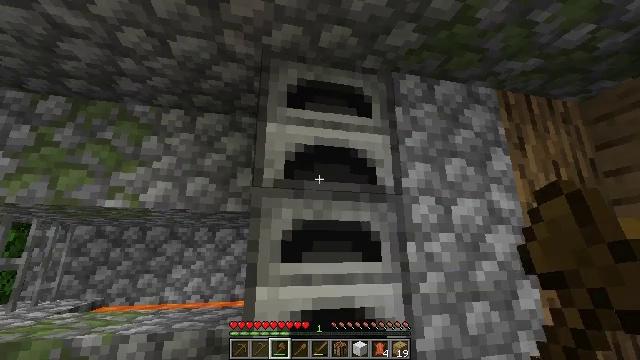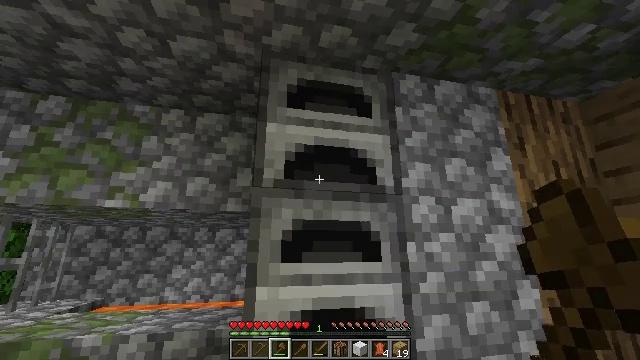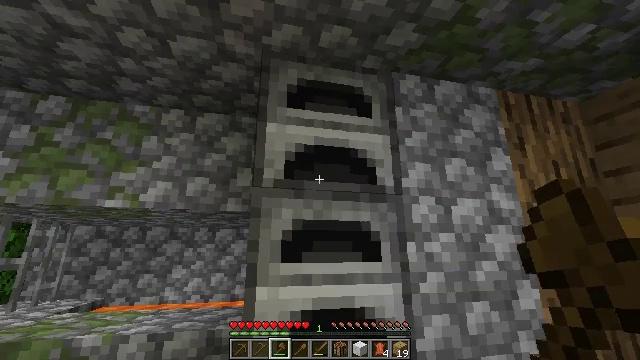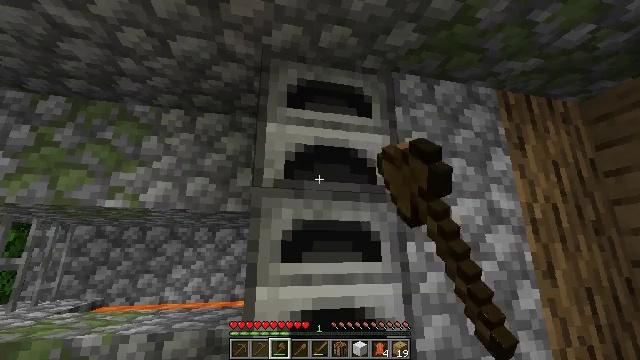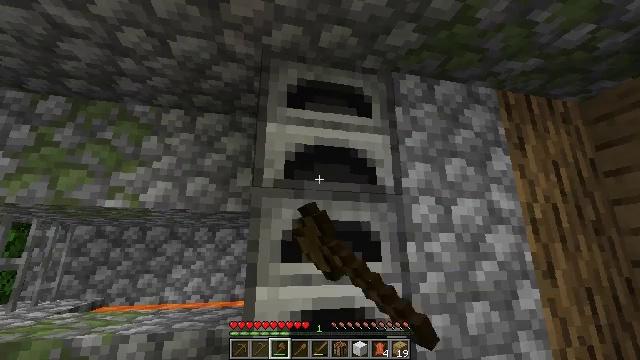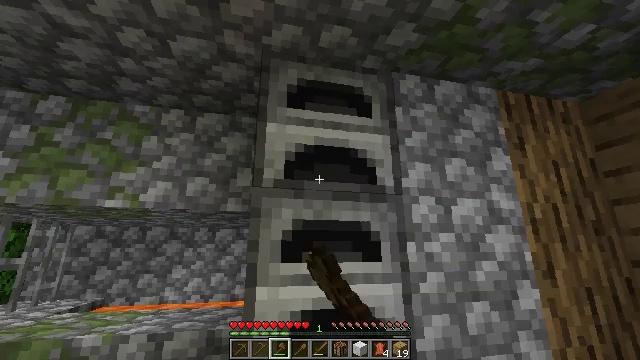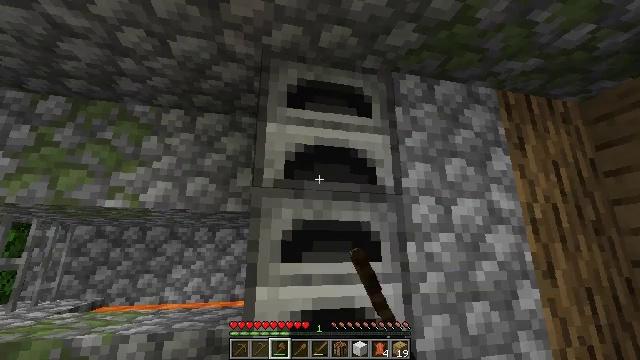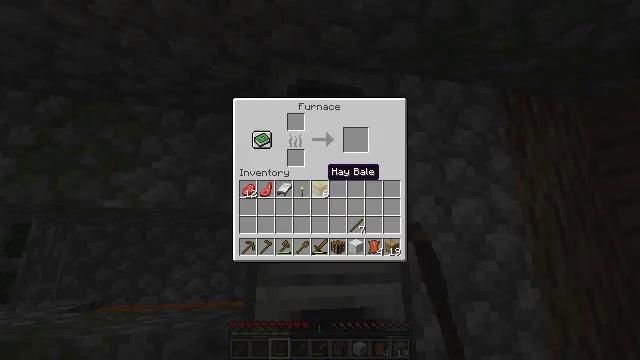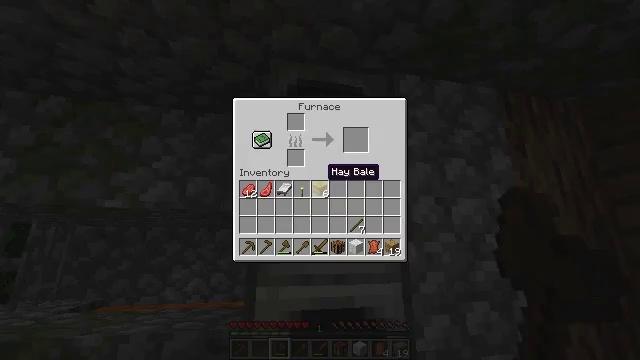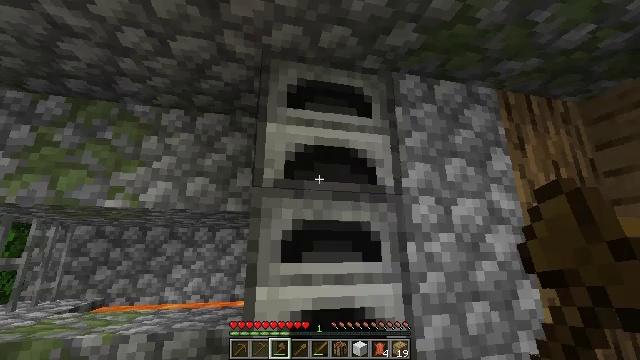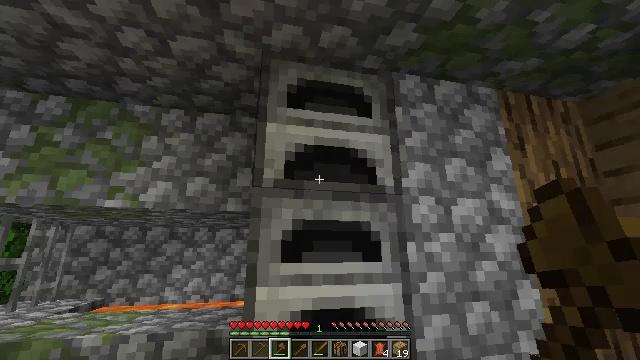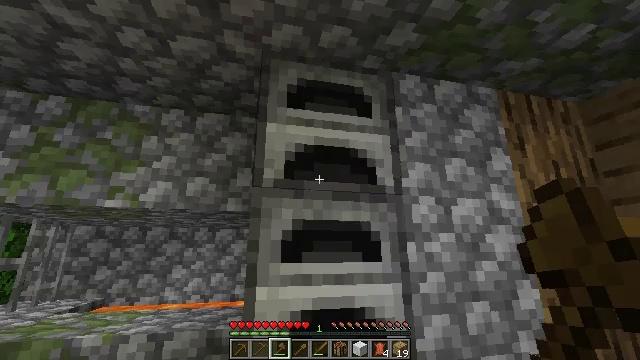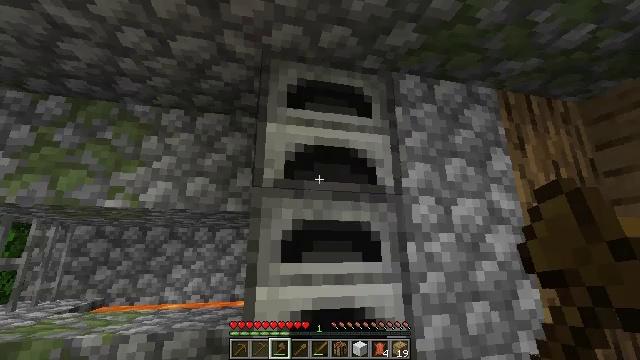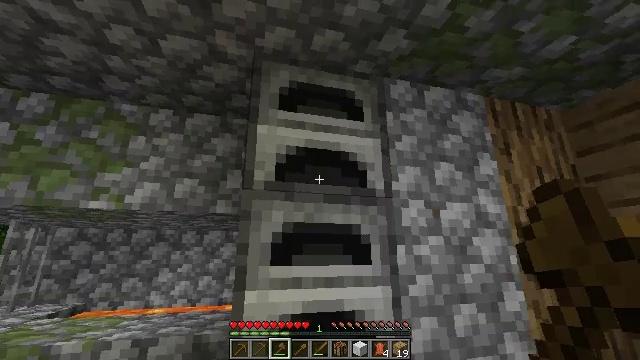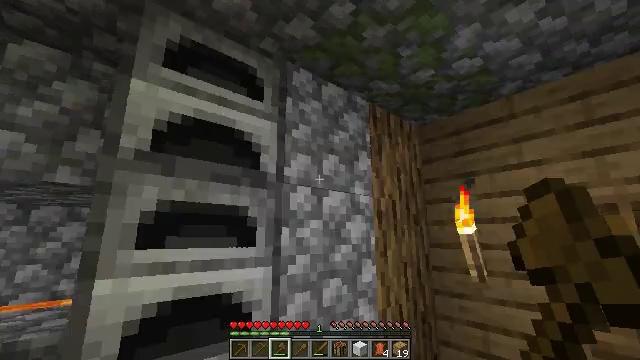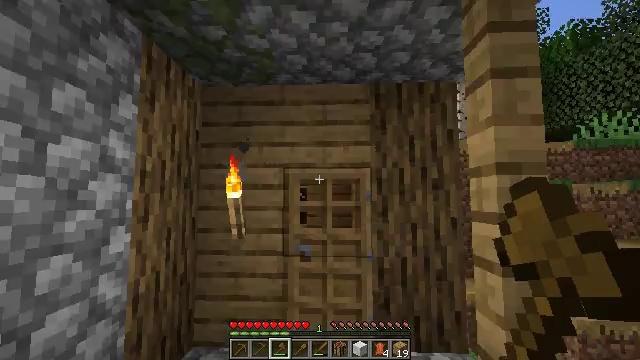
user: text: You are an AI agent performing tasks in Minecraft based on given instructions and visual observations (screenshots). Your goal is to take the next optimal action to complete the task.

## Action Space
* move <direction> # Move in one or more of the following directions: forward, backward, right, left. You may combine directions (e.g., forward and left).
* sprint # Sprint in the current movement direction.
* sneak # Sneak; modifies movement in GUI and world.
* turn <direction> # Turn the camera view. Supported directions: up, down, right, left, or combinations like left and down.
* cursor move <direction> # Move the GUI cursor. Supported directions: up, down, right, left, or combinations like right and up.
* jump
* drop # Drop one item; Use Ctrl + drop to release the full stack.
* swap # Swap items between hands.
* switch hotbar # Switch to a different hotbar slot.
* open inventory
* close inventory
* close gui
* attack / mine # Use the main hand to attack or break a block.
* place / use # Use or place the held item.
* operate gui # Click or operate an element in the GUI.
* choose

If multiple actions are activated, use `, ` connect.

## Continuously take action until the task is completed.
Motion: motion action
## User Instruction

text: Gather hay blocks from the farm.
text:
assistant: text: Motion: no_op
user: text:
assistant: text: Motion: use / place
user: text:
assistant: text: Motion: use / place
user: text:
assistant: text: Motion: use / place
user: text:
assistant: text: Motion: no_op
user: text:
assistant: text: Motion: no_op
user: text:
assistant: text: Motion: no_op
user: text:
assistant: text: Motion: no_op
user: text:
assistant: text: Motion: close inventory
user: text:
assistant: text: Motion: close inventory
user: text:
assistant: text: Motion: close inventory
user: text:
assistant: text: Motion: no_op
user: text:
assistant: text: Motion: turn right
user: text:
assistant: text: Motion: turn right and down
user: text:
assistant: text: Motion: turn right and down
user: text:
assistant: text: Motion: turn right and down
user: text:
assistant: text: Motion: no_op
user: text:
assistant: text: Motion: move forward, turn left and down
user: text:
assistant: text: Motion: move forward, turn left and down
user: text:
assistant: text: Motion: move forward, turn left and down
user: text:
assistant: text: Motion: move forward, turn left and down
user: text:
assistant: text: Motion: move forward, turn left and down
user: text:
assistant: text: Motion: move forward, turn left and down
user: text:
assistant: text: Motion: move forward, turn left
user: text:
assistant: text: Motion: move forward, turn left
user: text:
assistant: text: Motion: move forward
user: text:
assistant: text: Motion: move forward, turn right
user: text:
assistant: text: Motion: move forward, turn right
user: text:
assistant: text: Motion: move forward, turn right
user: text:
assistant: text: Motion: move forward and move right